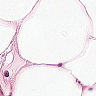
Metastatic tissue present: no